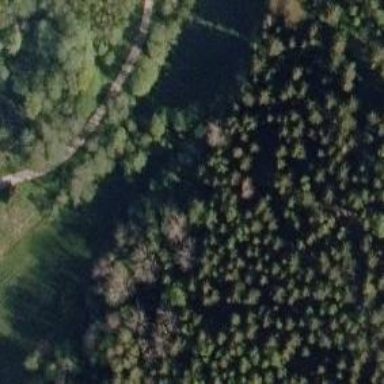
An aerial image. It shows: Path.